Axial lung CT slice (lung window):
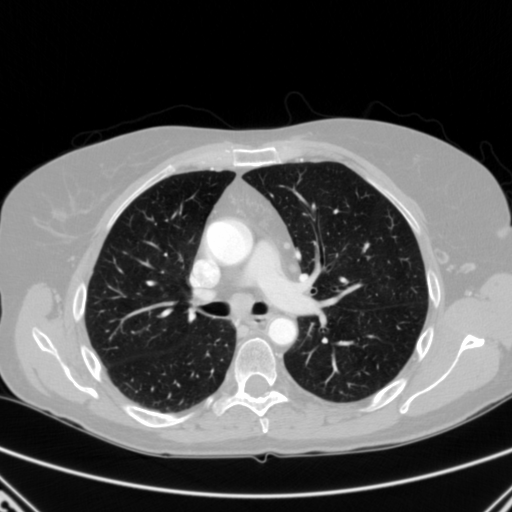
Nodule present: no